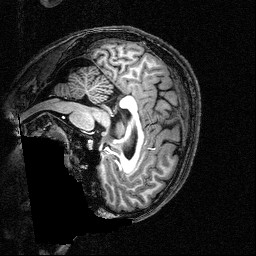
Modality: T1w
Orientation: sagittal
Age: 23
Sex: male
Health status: healthy
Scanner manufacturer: siemens
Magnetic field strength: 3 T
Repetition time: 2.5 s
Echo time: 0.00393 s